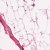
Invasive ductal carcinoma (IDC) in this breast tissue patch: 0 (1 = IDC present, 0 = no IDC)